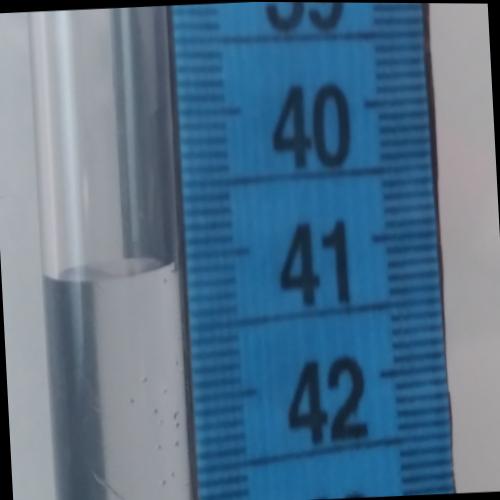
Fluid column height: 41.0 cm